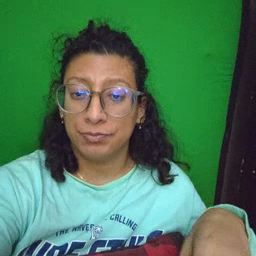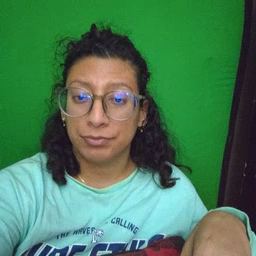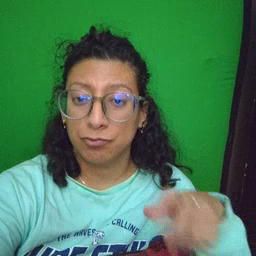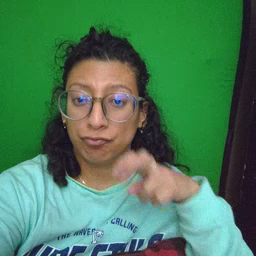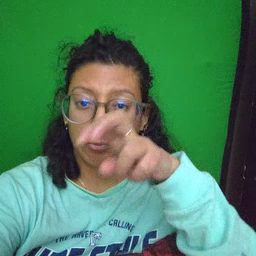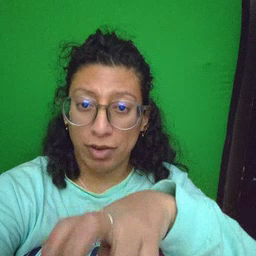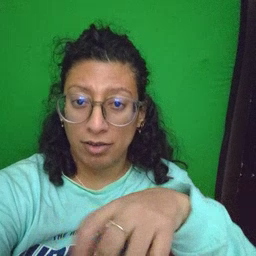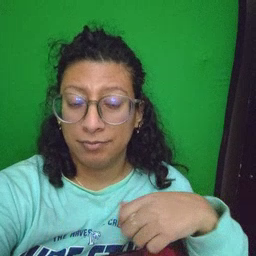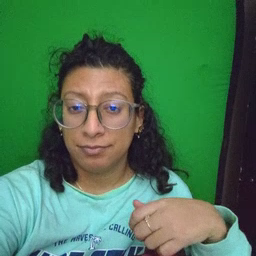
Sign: ride